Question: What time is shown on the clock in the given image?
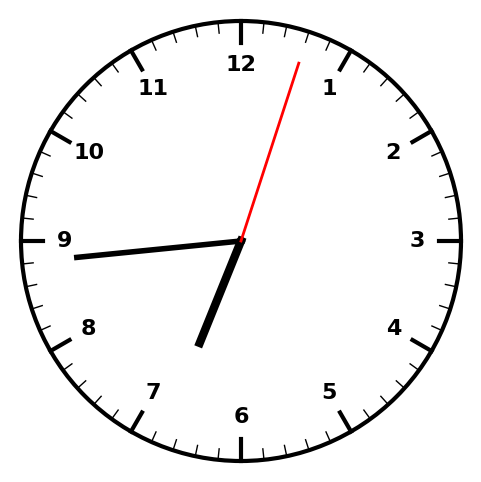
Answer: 06:44:03